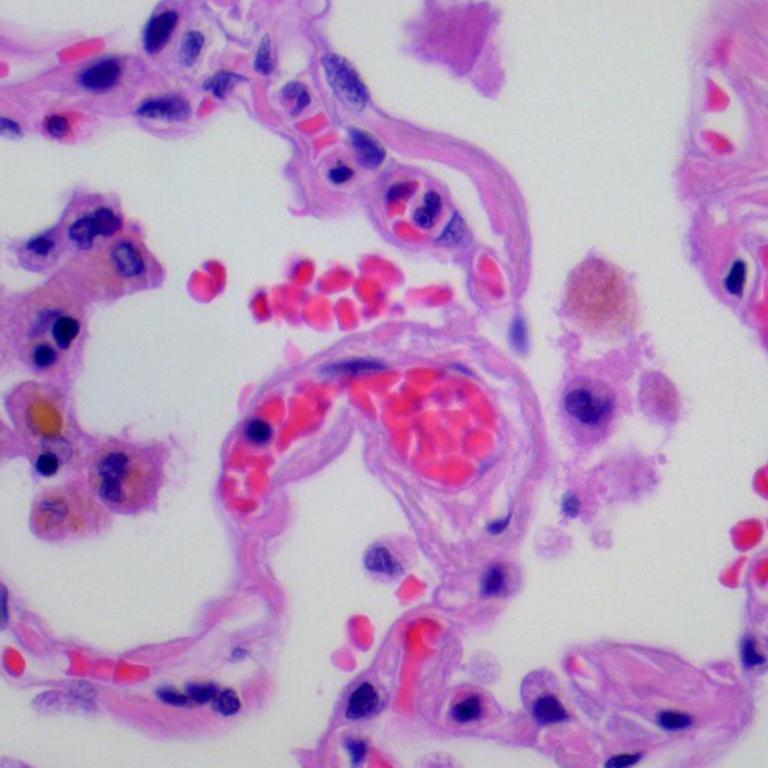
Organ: lung
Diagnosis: benign